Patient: sex M, age 57
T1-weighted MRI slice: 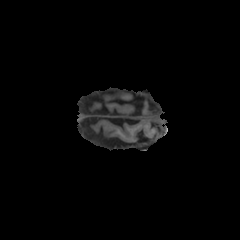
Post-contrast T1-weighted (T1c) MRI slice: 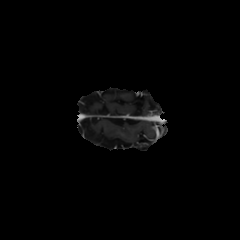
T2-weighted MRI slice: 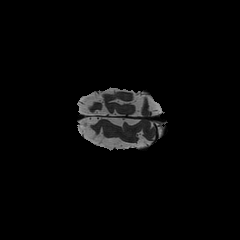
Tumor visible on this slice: no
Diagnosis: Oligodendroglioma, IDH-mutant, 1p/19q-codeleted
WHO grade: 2